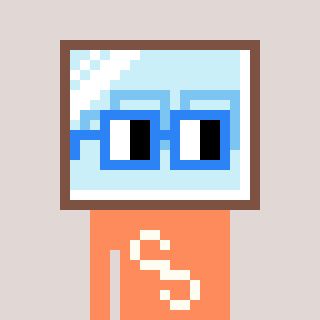
a pixel art character with square blue glasses, a mirror-shaped head and a peachy-colored body on a warm background